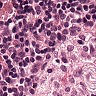
Metastatic tissue present: no